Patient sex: M
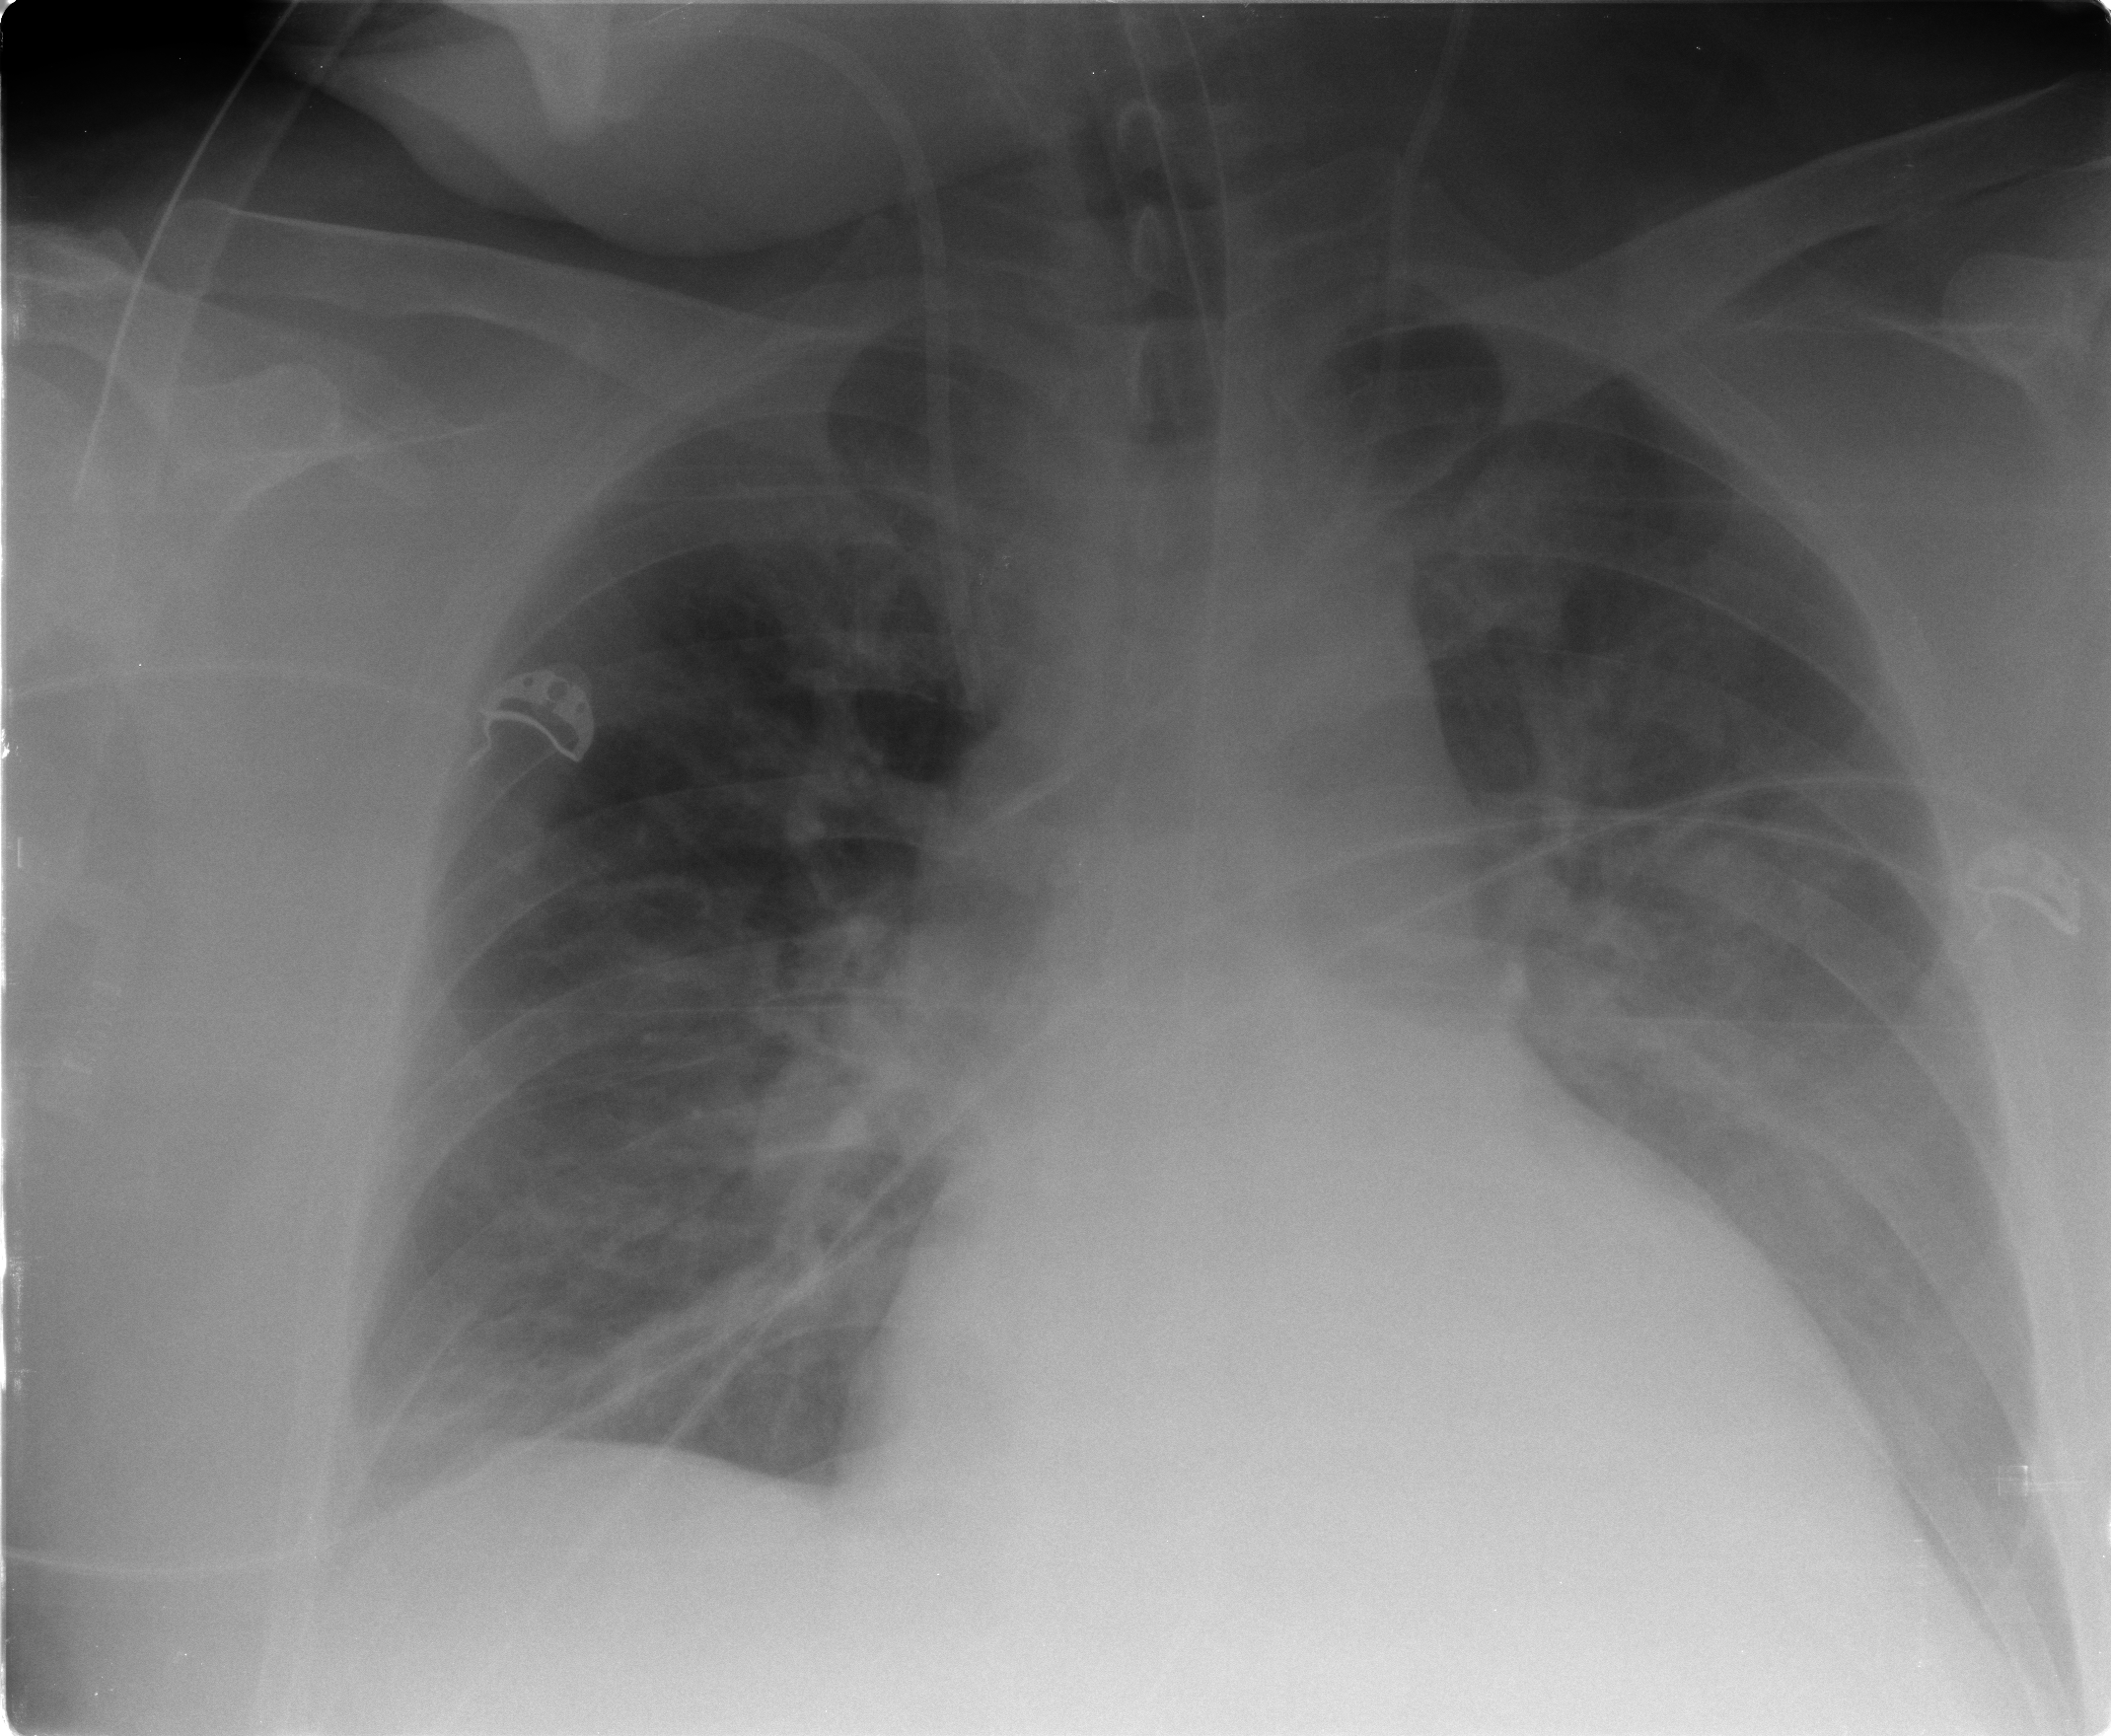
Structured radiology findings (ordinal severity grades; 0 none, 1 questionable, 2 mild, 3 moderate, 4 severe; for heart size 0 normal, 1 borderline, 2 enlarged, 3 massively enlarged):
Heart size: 1
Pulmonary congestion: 0
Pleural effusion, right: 0
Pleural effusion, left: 0
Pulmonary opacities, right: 0
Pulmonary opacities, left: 1
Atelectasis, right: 0
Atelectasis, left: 0